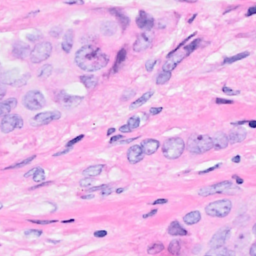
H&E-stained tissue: Breast